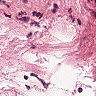
Metastatic tissue present: no